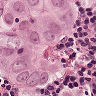
Metastatic tissue present: yes